Field crop: maize
Growth stage: 2
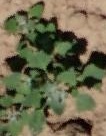
Species: chenopodium